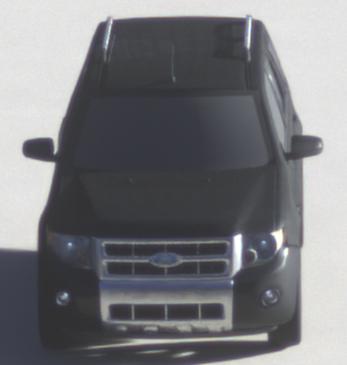
Make: Ford
Model: Escape Hybrid
Detailed model: -
Model produced from: 2004
Model produced until: 2012
Doors: 5
Color: black
Road condition: dry road
Daytime: morning or afternoon
Contrast: medium contrast